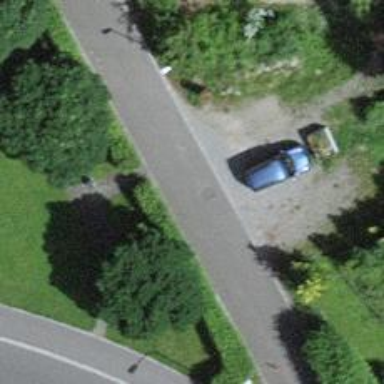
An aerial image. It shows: Residential road with asphalt surface and no sidewalks.